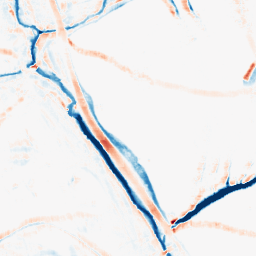
Category: morphological
Decomposition family: morphological_square
Decomposition parameters: operation: average
size: 10
Upsampling method: bilinear
Upsampling parameters: scale: 2
Upsampling scale: 2